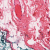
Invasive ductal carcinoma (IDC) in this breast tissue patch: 0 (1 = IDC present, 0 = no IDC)